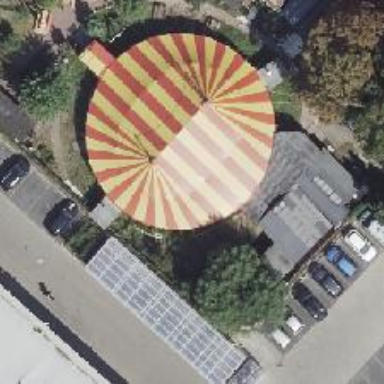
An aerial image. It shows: Tent building with onion-shaped roof.